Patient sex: F
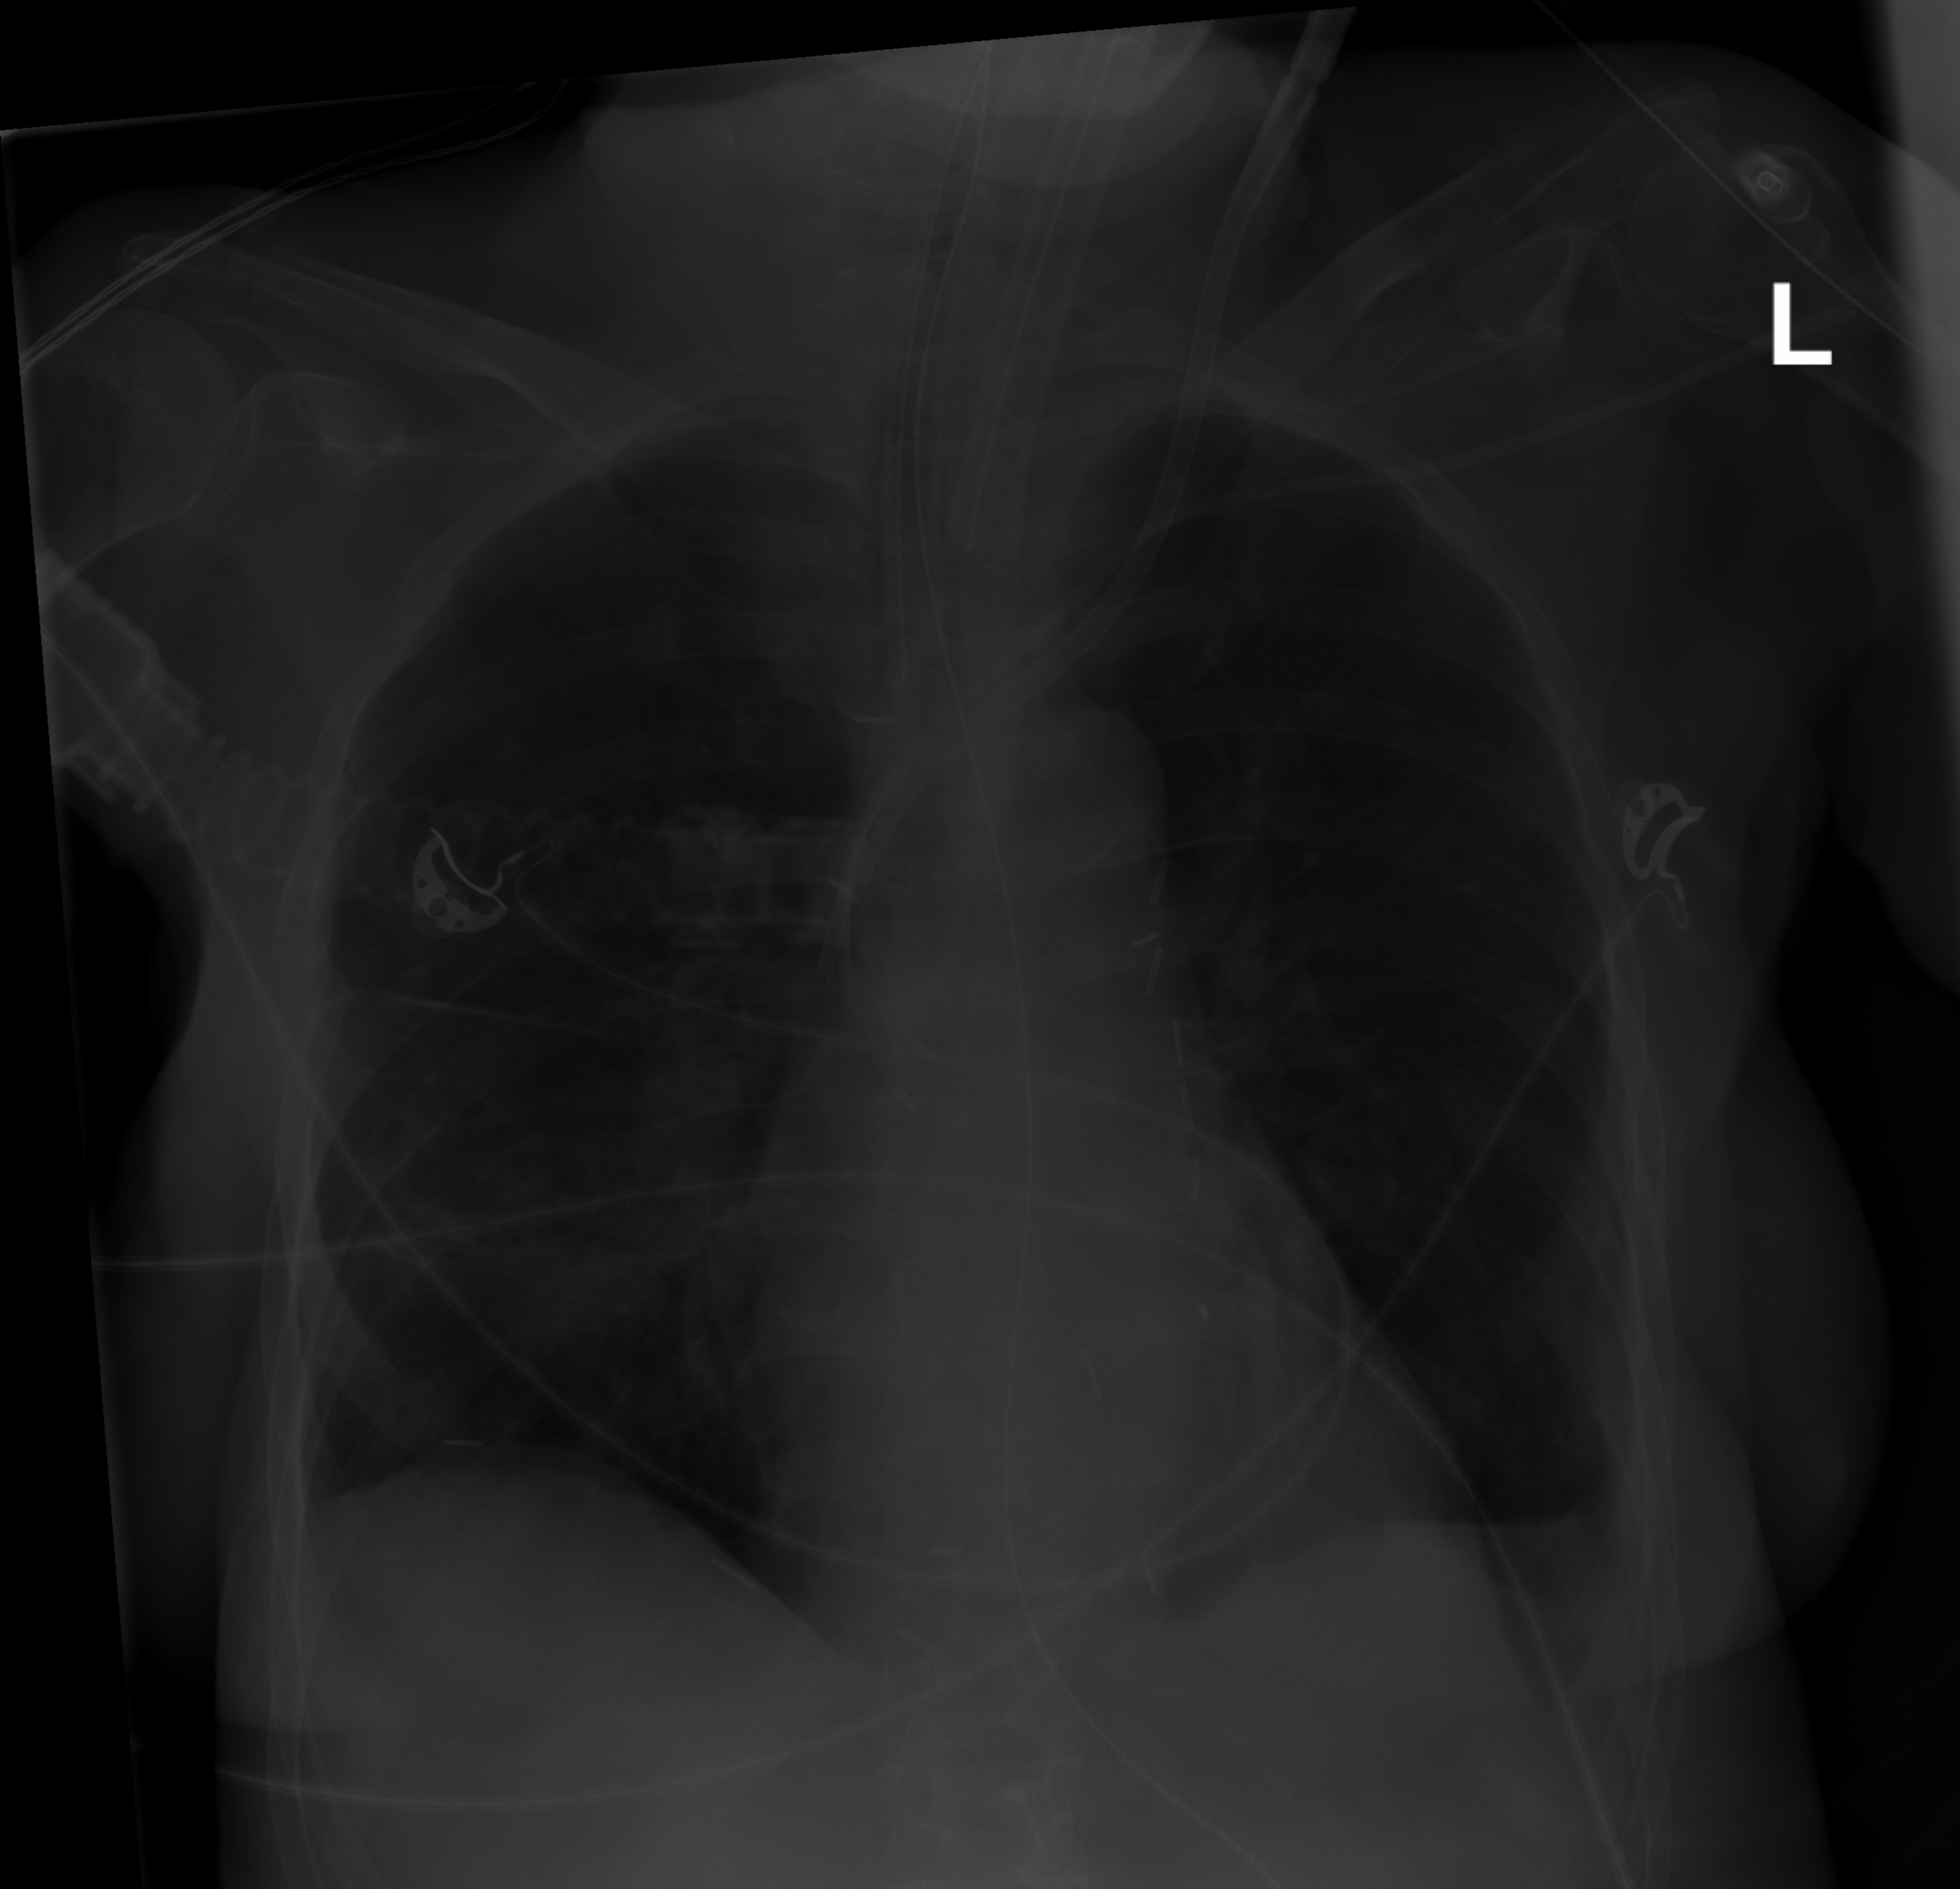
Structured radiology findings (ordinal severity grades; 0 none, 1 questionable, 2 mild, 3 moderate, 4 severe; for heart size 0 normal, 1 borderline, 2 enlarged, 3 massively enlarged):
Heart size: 0
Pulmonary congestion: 0
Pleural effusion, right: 0
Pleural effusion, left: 0
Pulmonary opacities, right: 2
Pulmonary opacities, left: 2
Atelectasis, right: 0
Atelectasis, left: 0